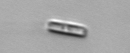
Label: pennate